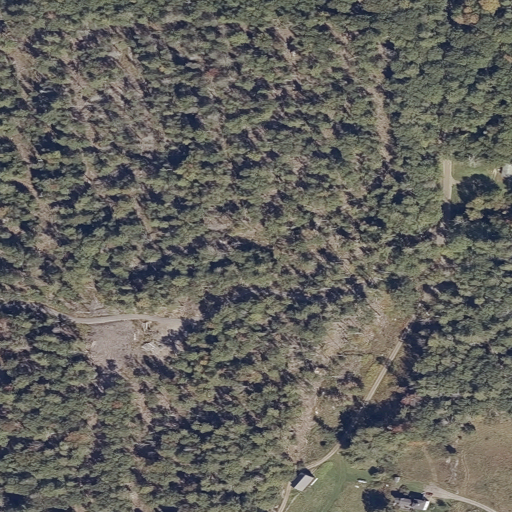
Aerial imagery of cape in Maine named Brook Point containing evergreen forest, grassland, mixed forest, open development, shrub, deciduous forest, and medium intensity development